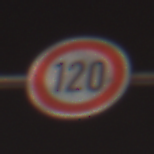
Verkehrszeichen: Geschwindigkeit120
Umgebung: Outdoor, Urban
Tageszeit: Night
Wetter: PartlyCloudy
Licht: Artificial
Jahreszeit: NotSpecified
Kontrast: HighContrast